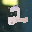
Label: 2